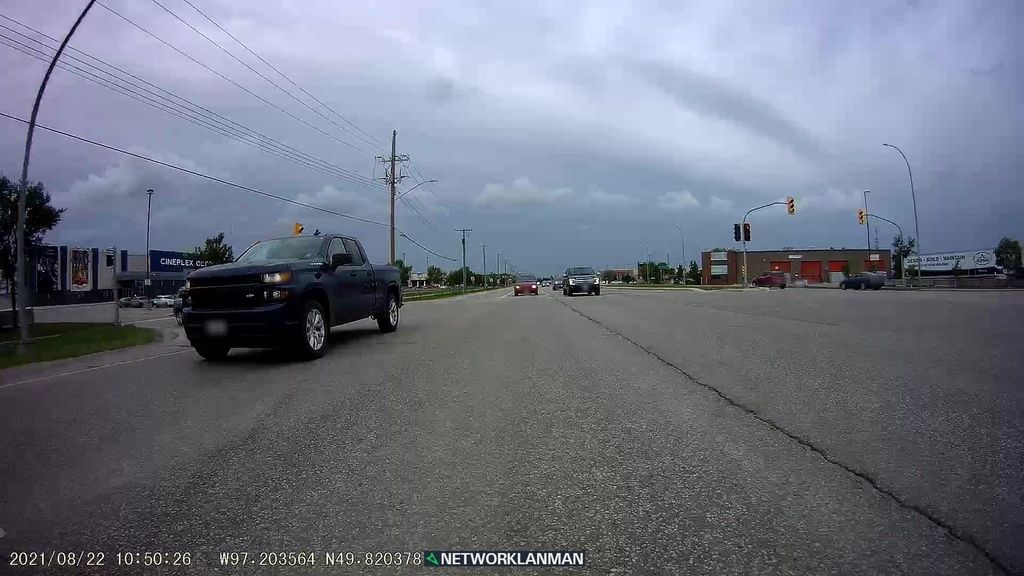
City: winnipeg